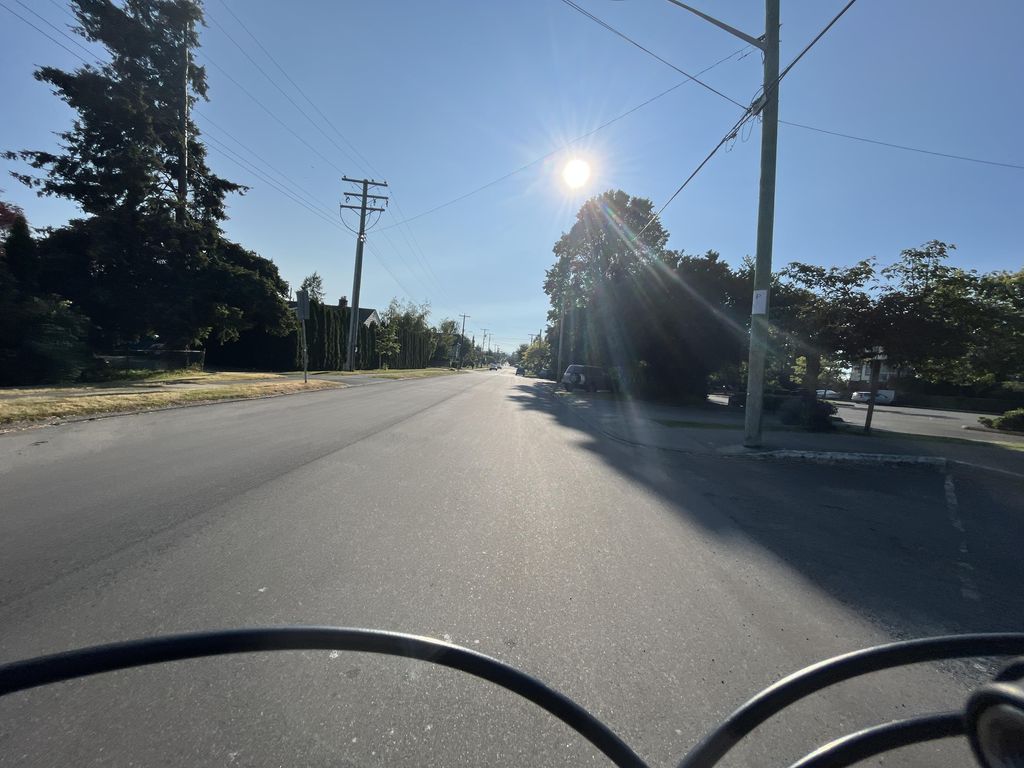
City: victoria